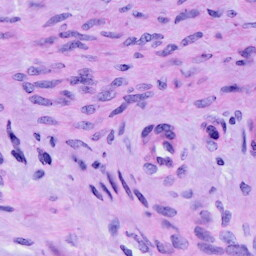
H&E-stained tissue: Cervix